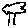
Label: tree